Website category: auto
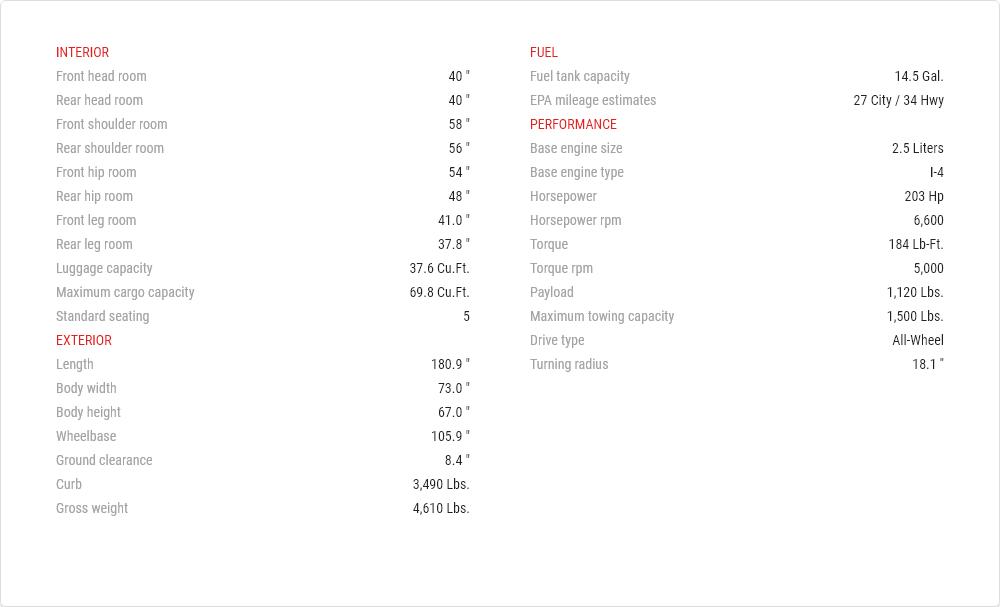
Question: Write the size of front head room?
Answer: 40 "

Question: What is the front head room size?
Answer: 40 "

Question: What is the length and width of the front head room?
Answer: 40 "

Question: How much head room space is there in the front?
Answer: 40 "

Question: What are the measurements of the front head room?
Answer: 40 "

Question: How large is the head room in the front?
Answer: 40 "

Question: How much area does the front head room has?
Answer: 40 "

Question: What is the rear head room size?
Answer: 40 "

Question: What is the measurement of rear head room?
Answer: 40 "

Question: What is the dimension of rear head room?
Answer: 40 "

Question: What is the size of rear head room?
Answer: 40 "

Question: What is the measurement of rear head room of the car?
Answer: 40 "

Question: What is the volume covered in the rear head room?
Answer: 40 "

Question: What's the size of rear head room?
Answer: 40 "

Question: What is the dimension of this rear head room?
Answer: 40 "

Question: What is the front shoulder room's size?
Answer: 58 "

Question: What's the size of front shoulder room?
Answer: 58 "

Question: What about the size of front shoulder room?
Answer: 58 "

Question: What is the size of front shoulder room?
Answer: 58 "

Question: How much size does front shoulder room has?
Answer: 58 "

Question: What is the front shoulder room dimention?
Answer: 58 "

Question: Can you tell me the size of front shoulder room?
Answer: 58 "

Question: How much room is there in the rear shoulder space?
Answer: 56 "

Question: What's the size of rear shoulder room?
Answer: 56 "

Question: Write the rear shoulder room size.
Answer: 56 "

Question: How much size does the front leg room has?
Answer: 41.0 "

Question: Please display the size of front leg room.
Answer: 41.0 "

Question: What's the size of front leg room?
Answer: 41.0 "

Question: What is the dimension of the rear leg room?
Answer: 37.8 "

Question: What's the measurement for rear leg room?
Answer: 37.8 "

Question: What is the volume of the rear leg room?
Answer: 37.8 "

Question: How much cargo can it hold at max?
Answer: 37.6 cu.ft.

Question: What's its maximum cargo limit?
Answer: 37.6 cu.ft.

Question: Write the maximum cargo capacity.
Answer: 37.6 cu.ft.

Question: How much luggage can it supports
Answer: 37.6 cu.ft.

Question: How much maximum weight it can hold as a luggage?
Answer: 37.6 cu.ft.

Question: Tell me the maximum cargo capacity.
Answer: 37.6 cu.ft.

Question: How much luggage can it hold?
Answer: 37.6 cu.ft.

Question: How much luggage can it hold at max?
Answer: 37.6 cu.ft.

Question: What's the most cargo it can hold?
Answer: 37.6 cu.ft.

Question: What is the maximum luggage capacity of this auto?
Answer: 37.6 cu.ft.

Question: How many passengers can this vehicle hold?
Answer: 5

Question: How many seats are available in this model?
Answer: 5

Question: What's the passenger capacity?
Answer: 5

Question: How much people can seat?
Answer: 5

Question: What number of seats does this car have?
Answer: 5

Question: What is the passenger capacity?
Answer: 5

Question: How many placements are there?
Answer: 5

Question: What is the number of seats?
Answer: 5

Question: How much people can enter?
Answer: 5

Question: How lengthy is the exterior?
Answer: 180.9 "

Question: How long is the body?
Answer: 180.9 "

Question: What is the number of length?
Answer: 180.9 "

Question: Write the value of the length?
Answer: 180.9 "

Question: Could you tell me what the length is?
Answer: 180.9 "

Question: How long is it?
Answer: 180.9 "

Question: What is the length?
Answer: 180.9 "

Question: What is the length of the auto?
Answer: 180.9 "

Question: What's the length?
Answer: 180.9 "

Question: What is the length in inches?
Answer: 180.9 "

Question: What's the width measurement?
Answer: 73.0 "

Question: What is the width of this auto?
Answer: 73.0 "

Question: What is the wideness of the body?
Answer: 73.0 "

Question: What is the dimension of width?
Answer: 73.0 "